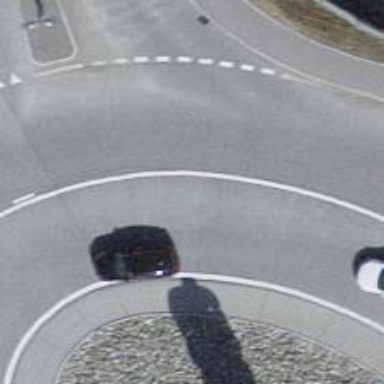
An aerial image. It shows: Roundabout at primary highway.